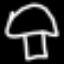
Label: mushroom